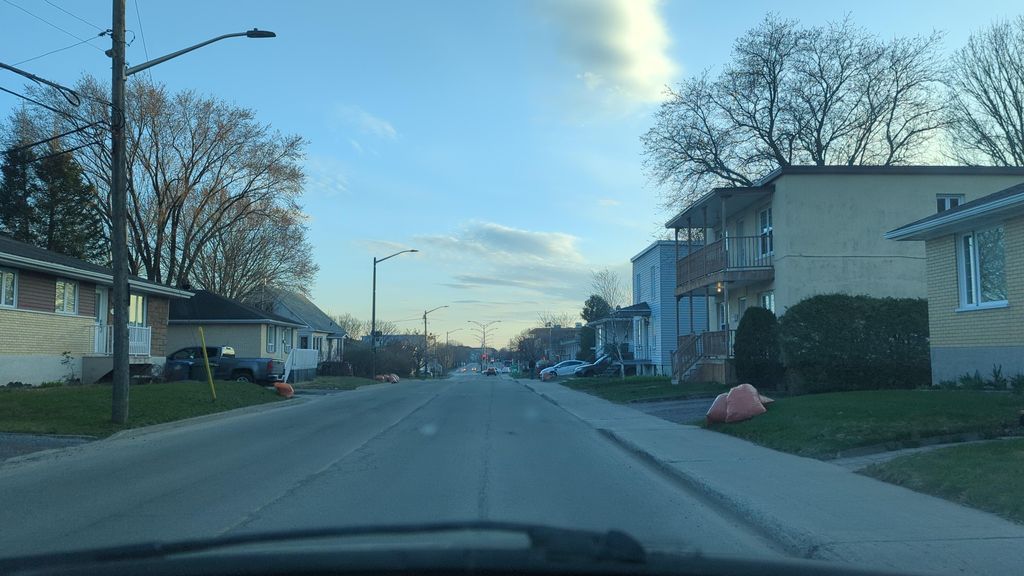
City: quebec_city